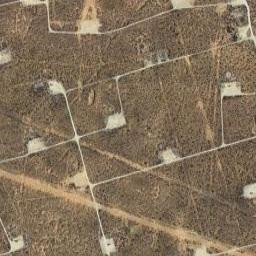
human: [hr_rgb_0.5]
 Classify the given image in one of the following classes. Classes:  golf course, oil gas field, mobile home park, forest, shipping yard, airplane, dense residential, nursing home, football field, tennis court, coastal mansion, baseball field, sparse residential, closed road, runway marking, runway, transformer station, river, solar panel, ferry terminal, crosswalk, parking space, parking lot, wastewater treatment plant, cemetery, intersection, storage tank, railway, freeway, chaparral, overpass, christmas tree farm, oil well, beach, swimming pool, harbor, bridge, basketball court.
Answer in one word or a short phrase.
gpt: oil gas field